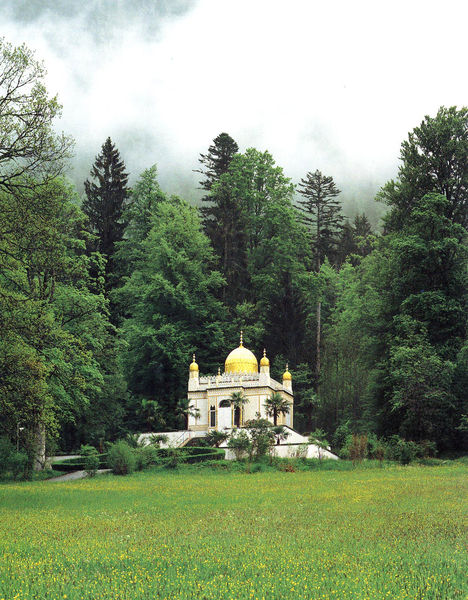
Titel: Schloss Linderhof
Standort: Linderhof (EU - D - Bayern)
Schlagwörter: himmel, weiß, wolken, bäume, grün, blumen, dach, gebäude, park, wiese, architektur, gold, wald, balkon, kuppel, tannen, staffage, treppe, treppen, aufgang, kuppeln, moschee, orient, würfel, quader, freitreppe, palmen, ballustrade, tempel, orientalismus, indien, grabmal, bauwerk, indisch, parkarchitektur, inde